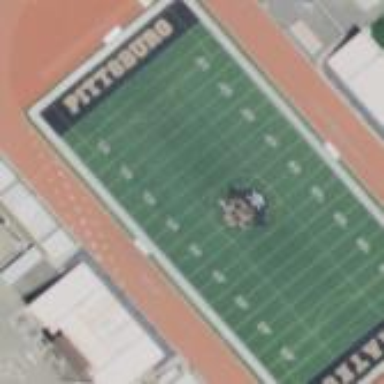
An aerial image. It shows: Pitch for American football with artificial turf surface.